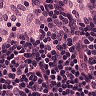
Metastatic tissue present: no